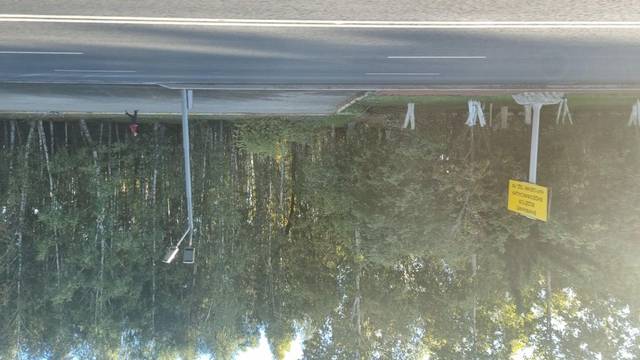
Region: Russia
Coordinates: 56.455, 84.955